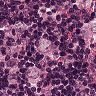
Metastatic tissue present: yes